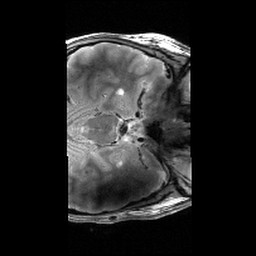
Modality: T2w
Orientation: axial
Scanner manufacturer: siemens
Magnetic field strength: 6.98 T
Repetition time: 5.65 s
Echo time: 0.044 s